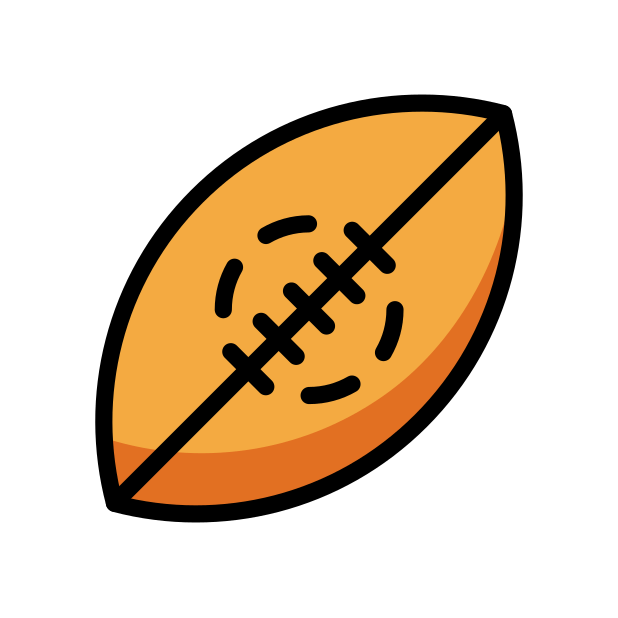
rugby football